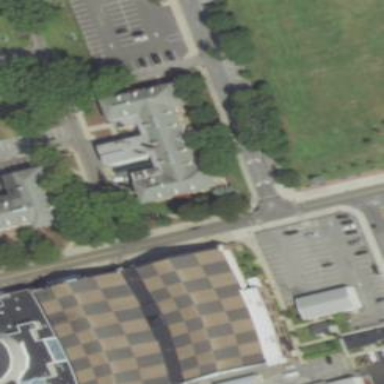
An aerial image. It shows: College building.